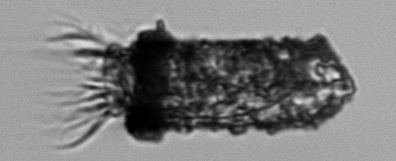
Label: Tintinnopsis